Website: macys
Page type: delivery-shipping
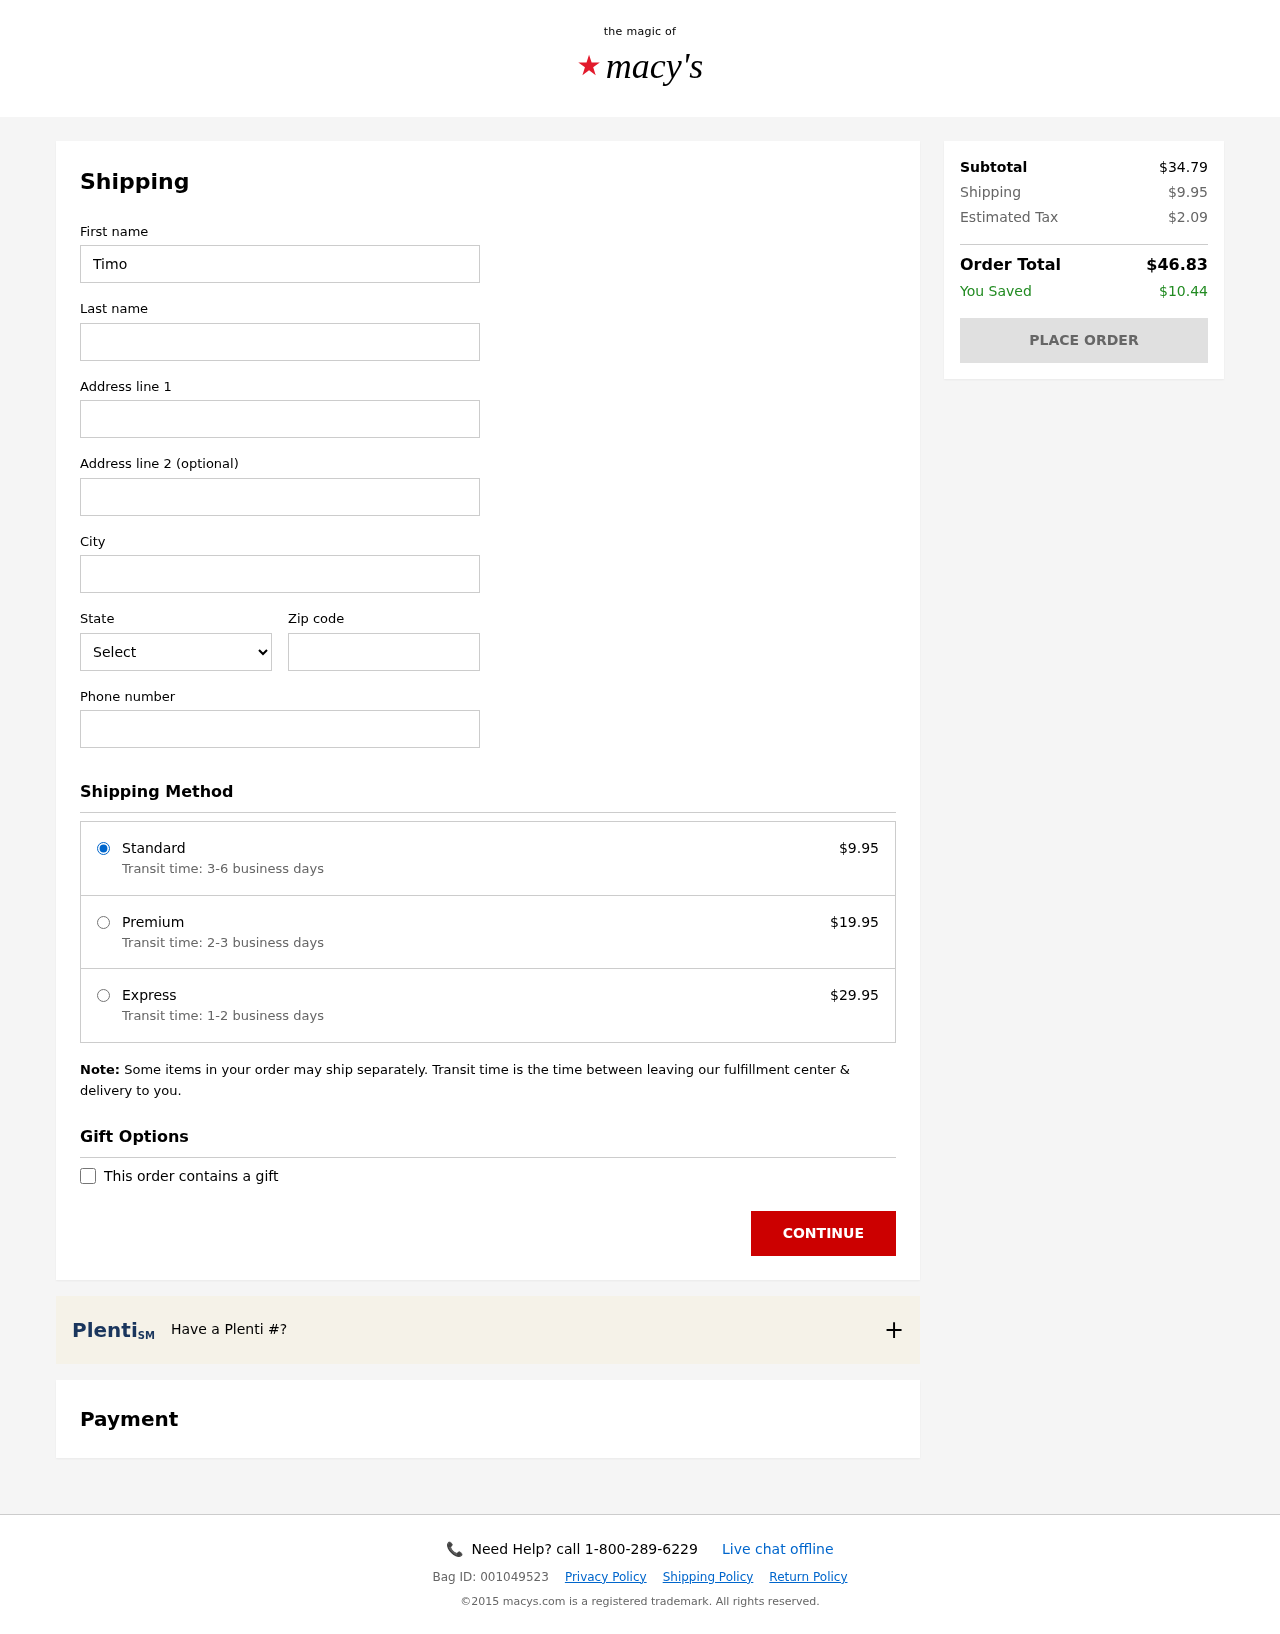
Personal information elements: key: PII_CITY
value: Danielstad
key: PII_FIRSTNAME
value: Timothy
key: PII_LASTNAME
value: Alexander
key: PII_PHONE
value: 5337580549
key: PII_POSTCODE
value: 50840
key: PII_STATE_ABBR
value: SC
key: PII_STREET
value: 75628 Julia Shoal Suite 490
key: PII_STREET2
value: Suite 569
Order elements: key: ORDER_SHIPPING_COST
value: $9.95
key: ORDER_SHIPPING_PREMIUM
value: $19.95
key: ORDER_SHIPPING_EXPRESS
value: $29.95
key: ORDER_SUBTOTAL
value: $34.79
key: ORDER_TAX
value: $2.09
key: ORDER_TOTAL
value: $46.83
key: ORDER_SAVINGS
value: $10.44